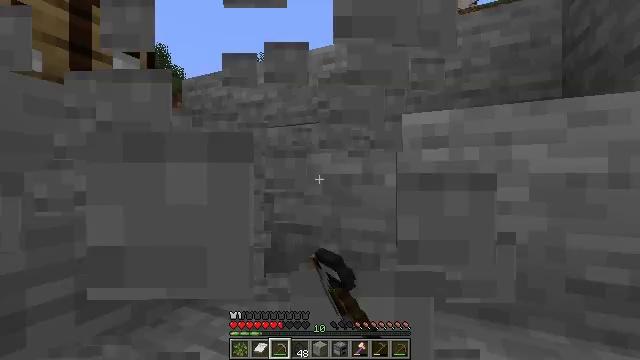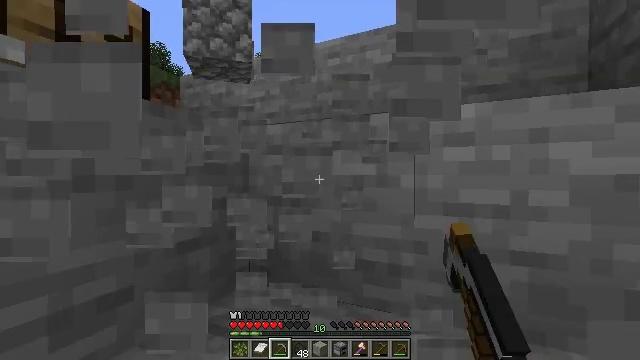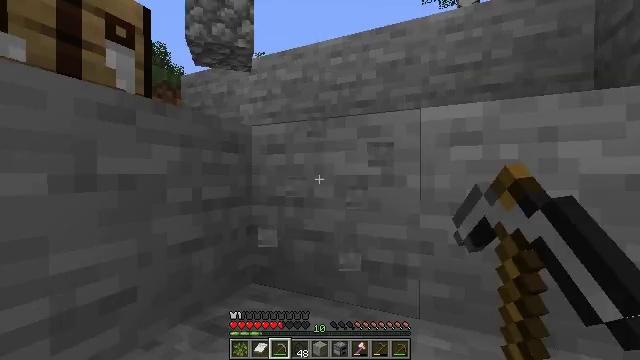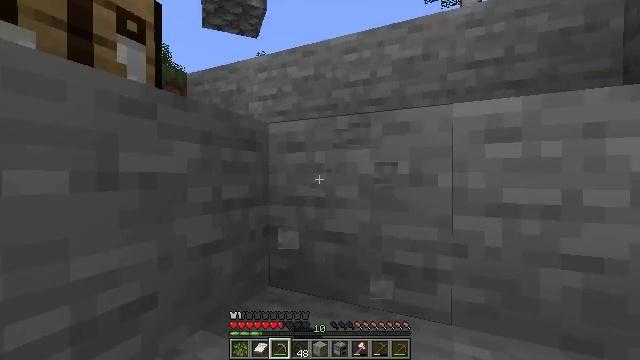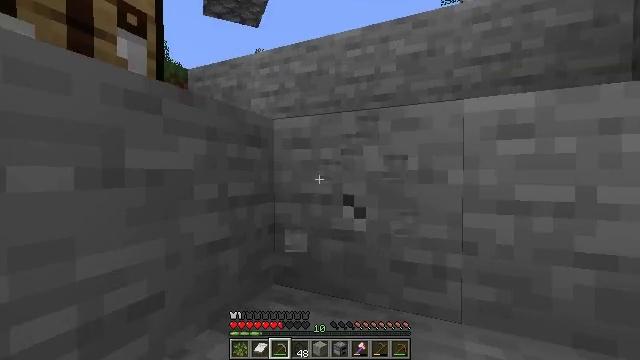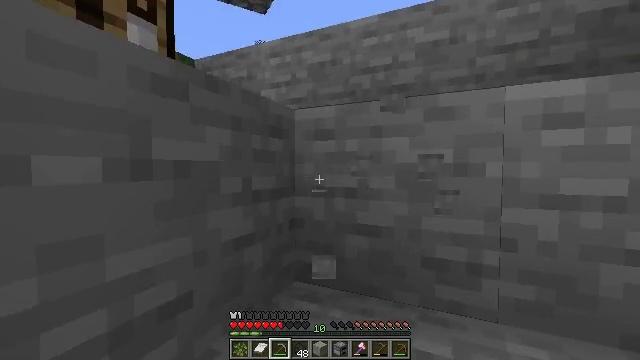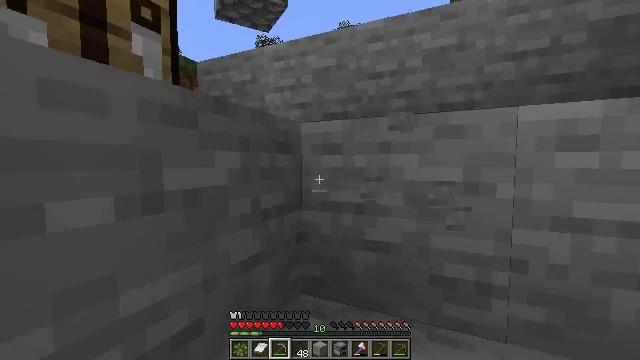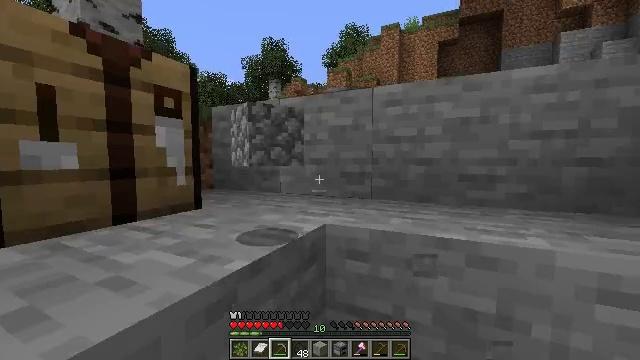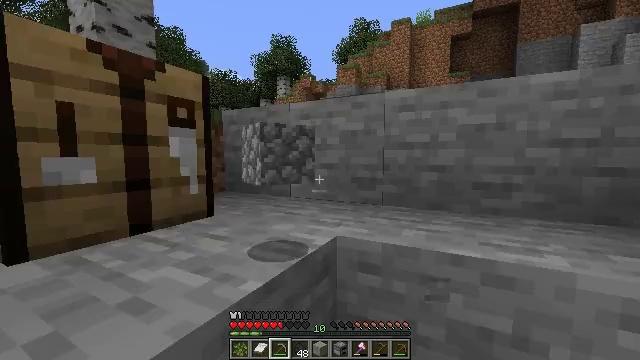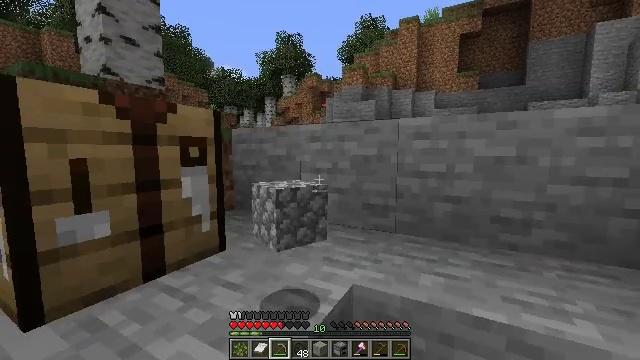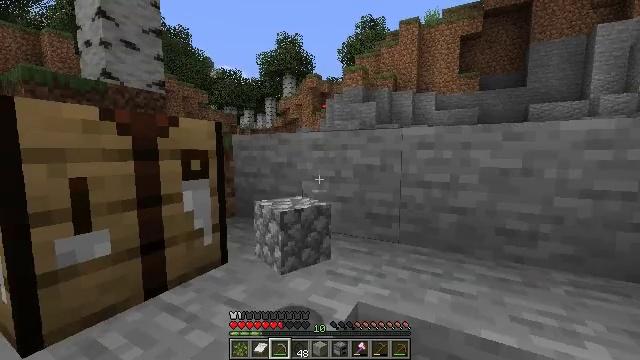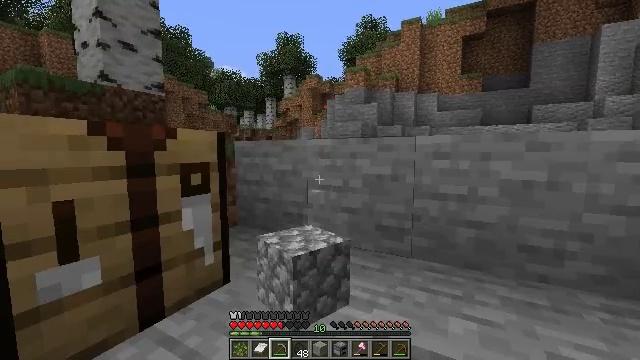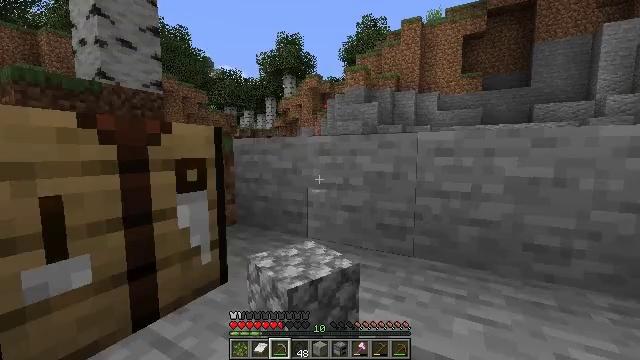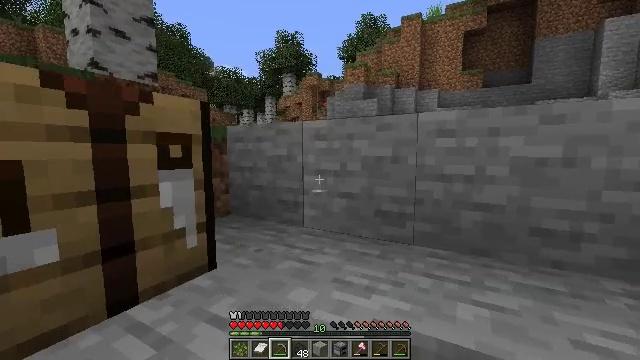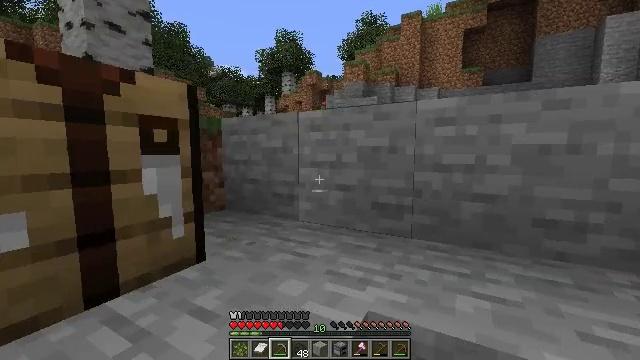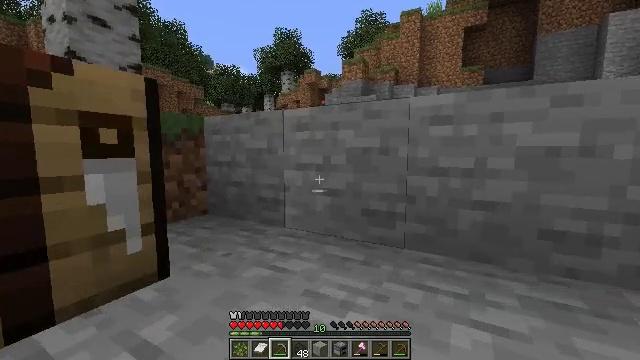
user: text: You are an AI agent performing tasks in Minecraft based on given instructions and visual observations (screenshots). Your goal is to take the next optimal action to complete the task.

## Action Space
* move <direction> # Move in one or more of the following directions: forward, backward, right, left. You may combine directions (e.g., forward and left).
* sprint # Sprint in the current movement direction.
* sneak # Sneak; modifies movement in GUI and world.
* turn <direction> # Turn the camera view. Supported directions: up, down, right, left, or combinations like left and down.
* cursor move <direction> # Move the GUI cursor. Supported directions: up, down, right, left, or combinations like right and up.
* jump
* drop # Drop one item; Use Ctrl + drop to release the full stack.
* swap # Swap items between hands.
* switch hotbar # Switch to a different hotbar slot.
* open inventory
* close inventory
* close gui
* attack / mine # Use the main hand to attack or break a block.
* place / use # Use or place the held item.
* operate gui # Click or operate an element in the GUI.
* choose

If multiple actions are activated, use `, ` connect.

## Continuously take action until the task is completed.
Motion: motion action
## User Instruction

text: Get the crafting table into the inventory.
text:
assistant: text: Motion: move forward, attack / mine
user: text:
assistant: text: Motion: move forward, attack / mine
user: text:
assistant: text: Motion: move forward, attack / mine
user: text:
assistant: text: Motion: move forward, attack / mine
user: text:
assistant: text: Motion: move forward, turn down
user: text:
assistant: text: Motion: move forward, turn down, jump
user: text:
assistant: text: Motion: move forward, turn left, jump
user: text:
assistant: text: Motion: move forward, turn left, jump
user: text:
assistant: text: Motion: move forward, turn left, jump
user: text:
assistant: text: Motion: move forward, jump
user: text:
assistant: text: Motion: move forward, jump
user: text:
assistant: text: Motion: move forward, jump
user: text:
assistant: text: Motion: move forward, jump
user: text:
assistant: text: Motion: move forward, sprint, jump
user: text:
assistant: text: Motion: move forward, sprint, jump
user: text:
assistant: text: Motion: move forward, sprint, jump
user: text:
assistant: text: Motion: move forward, sprint, jump
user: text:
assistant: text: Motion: move forward, turn left, jump
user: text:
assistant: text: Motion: move forward, turn left and down, jump
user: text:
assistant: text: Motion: move forward, turn left and down, jump
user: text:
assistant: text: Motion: move forward, turn left and down
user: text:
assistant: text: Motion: turn left and down
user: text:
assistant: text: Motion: turn left
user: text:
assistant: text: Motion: turn left
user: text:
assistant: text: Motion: turn left
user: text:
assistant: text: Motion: turn left
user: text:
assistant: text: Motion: turn left
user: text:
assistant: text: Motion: no_op
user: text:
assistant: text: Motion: turn right and down
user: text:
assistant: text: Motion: turn right and down